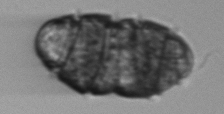
Label: Margalefidinium